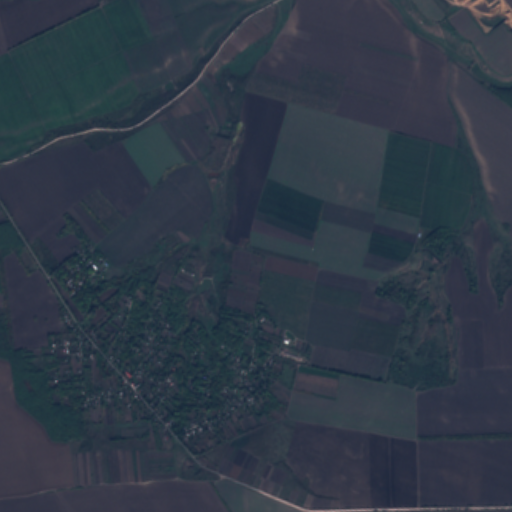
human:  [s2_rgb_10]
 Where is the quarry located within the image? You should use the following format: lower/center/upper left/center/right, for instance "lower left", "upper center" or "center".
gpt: The quarry is located in the upper right of the image.
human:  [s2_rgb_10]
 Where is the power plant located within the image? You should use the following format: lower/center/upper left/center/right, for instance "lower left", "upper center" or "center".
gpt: There is no power plant in the image.